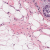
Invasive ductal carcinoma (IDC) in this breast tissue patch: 0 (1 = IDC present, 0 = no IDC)